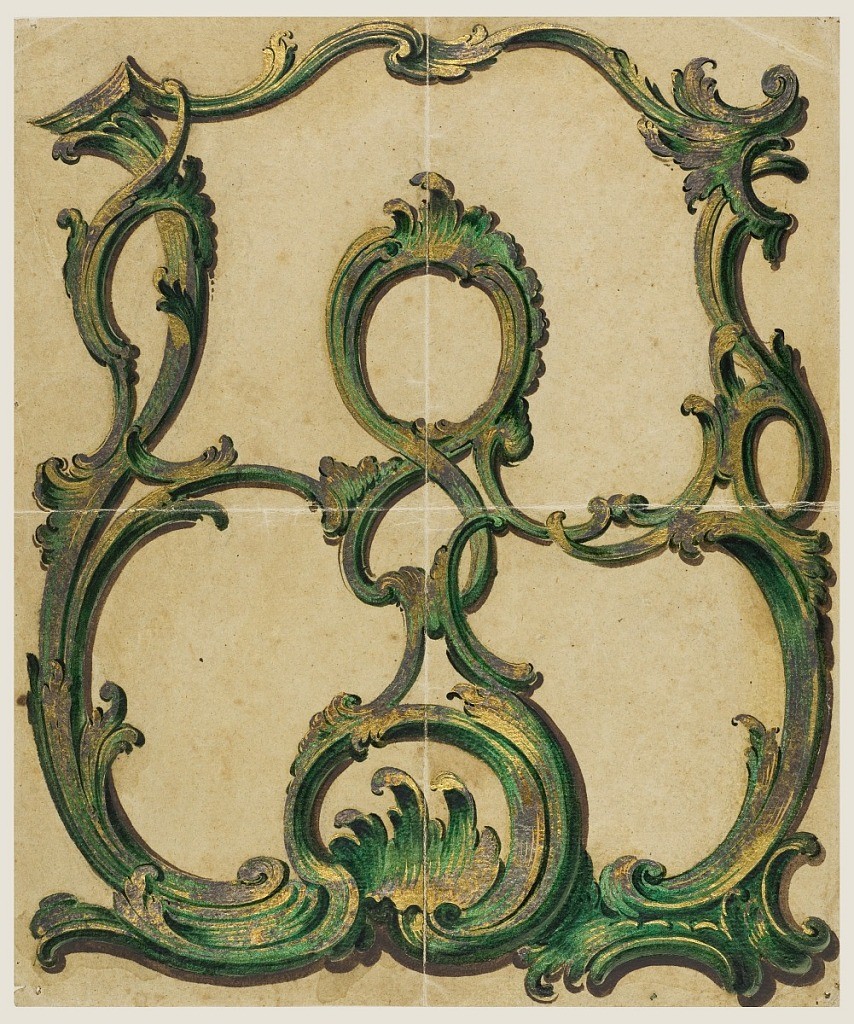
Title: Design for a Painted Coach Panel with Rocaille Motif
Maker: Edward Crace, English
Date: ca. 1747
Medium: Brush and gouache, gold paint on laid paper
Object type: Drawing
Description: Almost symmetrical rocaille motif in green, brown, and gold on tan background.  The pattern is of a swirling, looping designs with wave-like detailing.  The materials drawn for this panel appear to be simililar to jade, bronze, silver, and gold.